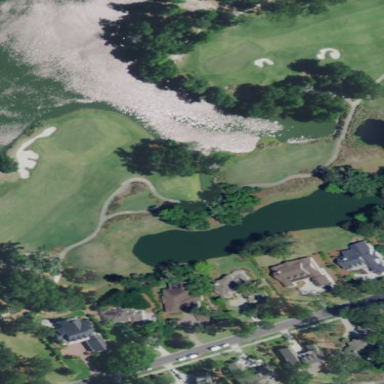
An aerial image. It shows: Water hazard in golf course. The hazard is natural water feature.